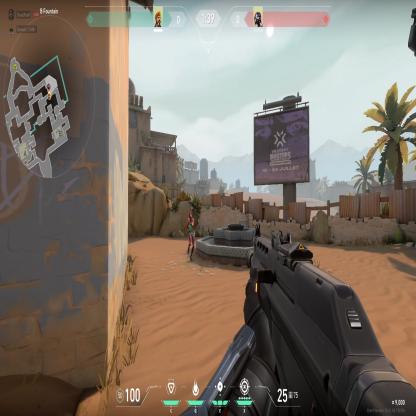
Label: enemy